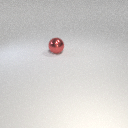
large red metal sphere